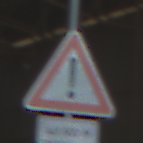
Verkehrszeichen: Gefahrenstelle
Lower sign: LaengeEinerStrecke5
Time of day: Midday
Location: Indoor (Urban)
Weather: NotSpecified
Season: NotSpecified
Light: Natural